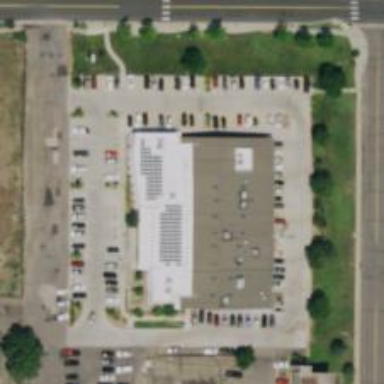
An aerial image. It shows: Healthcare clinic.